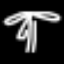
Label: palm tree